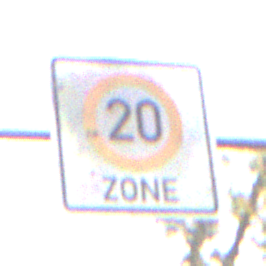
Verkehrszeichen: BeginnZone20
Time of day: Midday
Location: Outdoor (Nature)
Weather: Overcast
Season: Autumn
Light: Natural